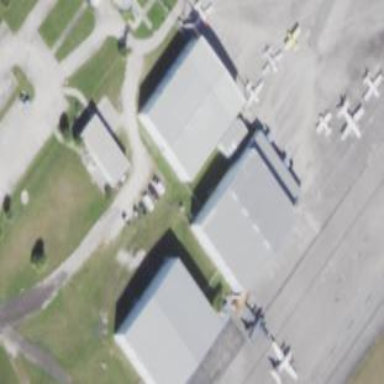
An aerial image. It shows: Building that is hangar at the airport.